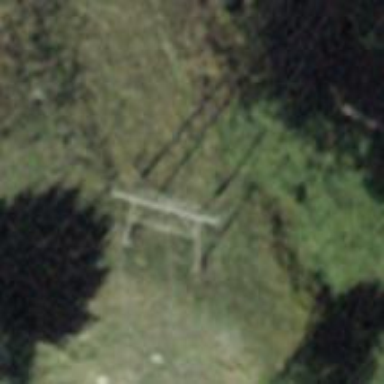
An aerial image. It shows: H-frame power pole designed for crossing.